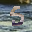
Label: 5